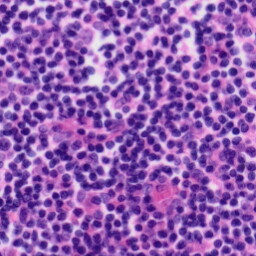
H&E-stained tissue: Tonsil